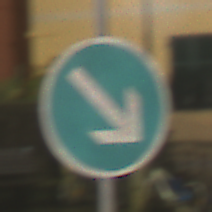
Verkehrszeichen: VorgeschriebeneVorbeifahrtRechts
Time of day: Night
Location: Outdoor (Urban)
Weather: PartlyCloudy
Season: NotSpecified
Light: Artificial